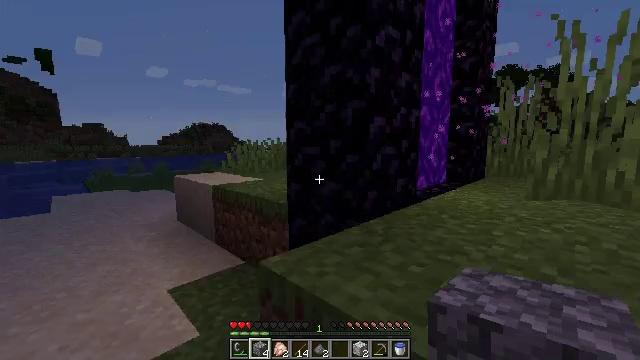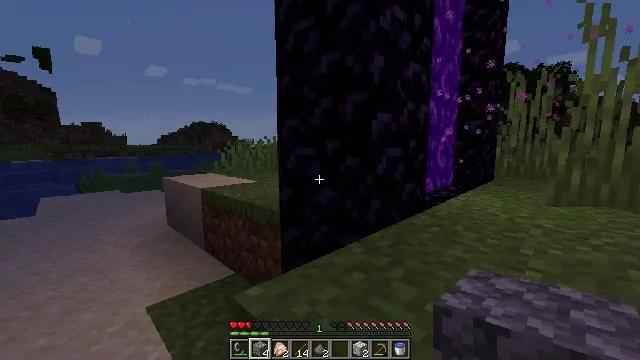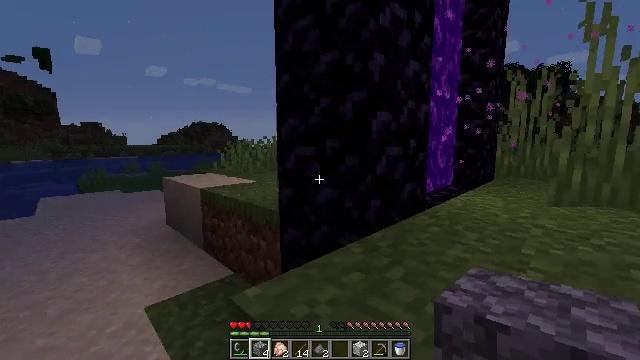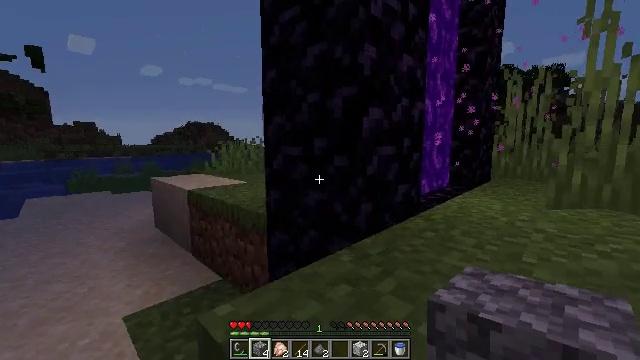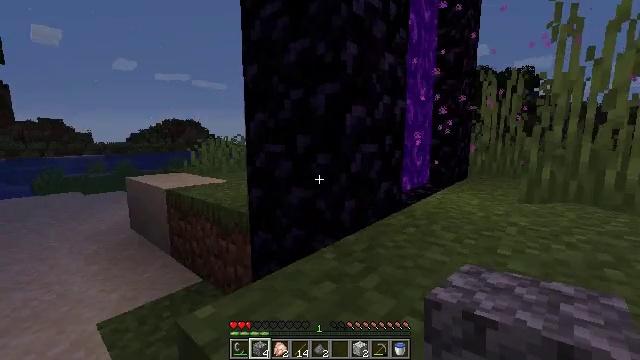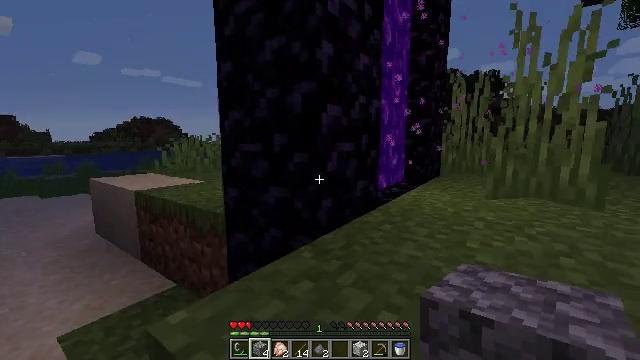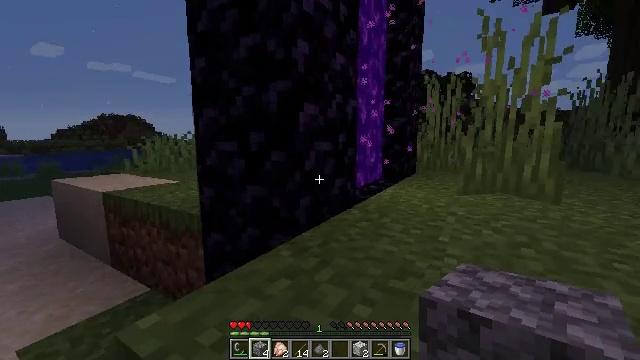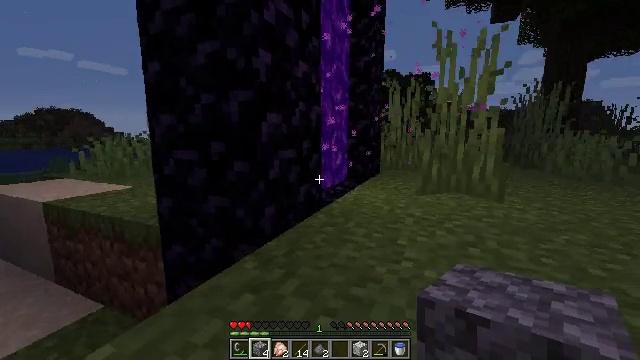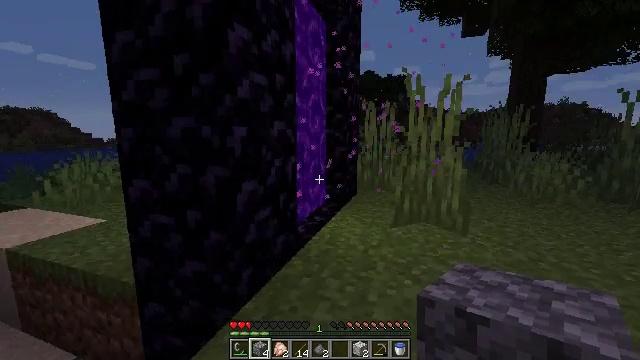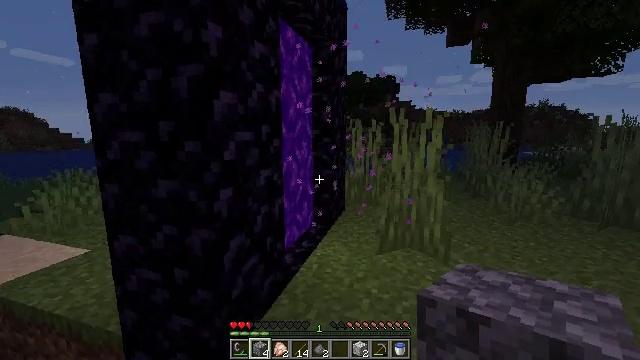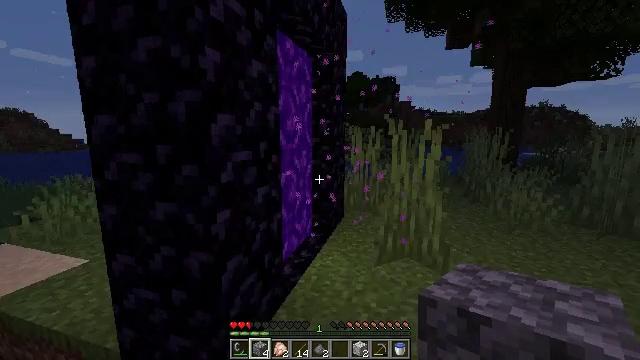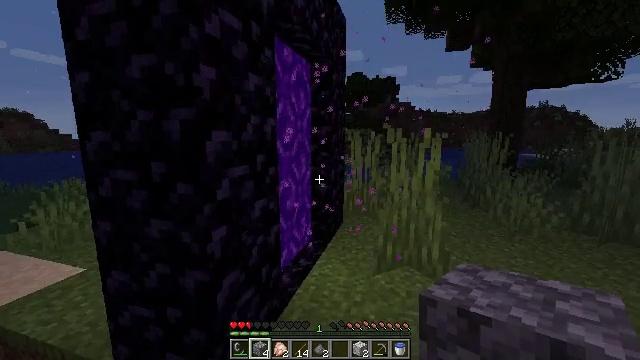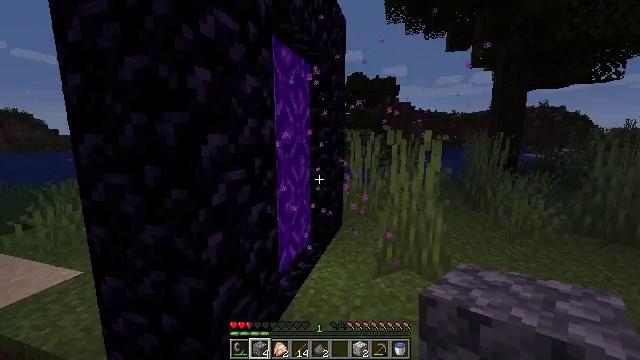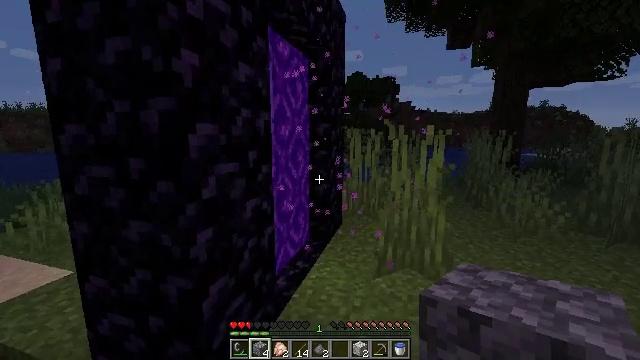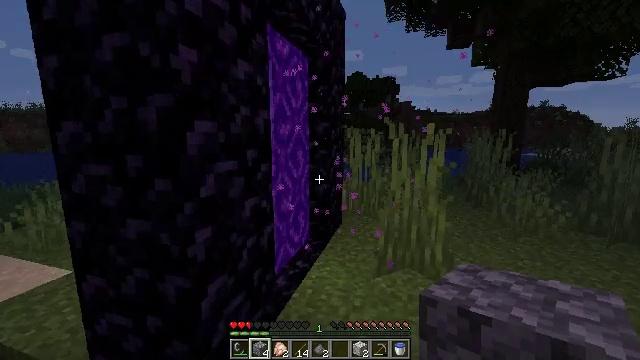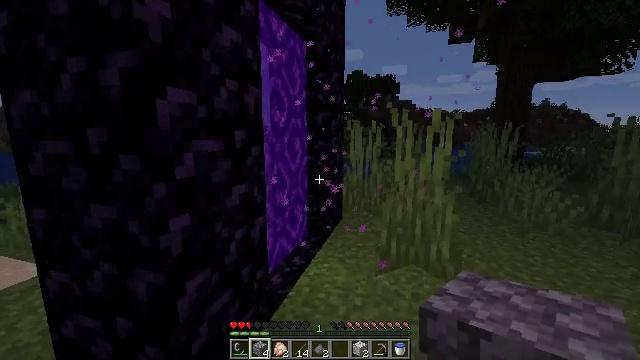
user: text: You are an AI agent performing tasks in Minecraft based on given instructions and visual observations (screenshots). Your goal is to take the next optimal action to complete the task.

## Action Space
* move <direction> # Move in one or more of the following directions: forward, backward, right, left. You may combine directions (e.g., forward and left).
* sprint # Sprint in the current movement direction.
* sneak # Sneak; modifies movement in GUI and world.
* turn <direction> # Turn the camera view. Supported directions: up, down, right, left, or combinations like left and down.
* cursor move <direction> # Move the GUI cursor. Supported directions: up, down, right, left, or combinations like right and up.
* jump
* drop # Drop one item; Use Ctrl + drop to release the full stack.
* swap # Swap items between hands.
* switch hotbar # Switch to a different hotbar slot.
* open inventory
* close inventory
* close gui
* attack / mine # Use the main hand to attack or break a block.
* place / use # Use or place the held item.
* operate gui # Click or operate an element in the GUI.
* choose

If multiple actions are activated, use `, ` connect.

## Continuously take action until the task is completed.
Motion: motion action
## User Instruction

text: Break the basalt block.
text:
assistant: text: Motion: move forward and move right
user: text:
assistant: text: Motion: move forward and move right
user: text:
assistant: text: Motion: move forward and move right
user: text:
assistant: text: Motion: move forward and move right, turn right
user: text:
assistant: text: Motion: move forward and move right, turn right
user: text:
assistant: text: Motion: move forward and move right, turn right
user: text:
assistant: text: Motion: move forward and move right, turn right, jump
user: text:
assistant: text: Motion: move forward, turn right, jump
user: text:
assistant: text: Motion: move forward, turn right, jump
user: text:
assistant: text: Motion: move forward, jump
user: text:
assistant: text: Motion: move forward, jump
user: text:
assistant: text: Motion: move forward
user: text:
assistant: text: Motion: move forward
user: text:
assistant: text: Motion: move forward
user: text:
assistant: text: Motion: move forward
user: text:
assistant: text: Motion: move forward
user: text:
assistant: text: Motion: move forward
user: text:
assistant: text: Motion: move forward
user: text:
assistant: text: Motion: move forward
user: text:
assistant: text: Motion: move forward
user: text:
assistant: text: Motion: move forward
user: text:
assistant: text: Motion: move forward
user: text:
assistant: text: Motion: move forward
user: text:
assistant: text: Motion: move forward
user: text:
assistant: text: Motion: move forward, open inventory
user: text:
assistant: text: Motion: open inventory
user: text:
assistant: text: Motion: no_op
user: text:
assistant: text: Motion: no_op
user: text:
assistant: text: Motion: no_op
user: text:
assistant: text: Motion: no_op